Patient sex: M
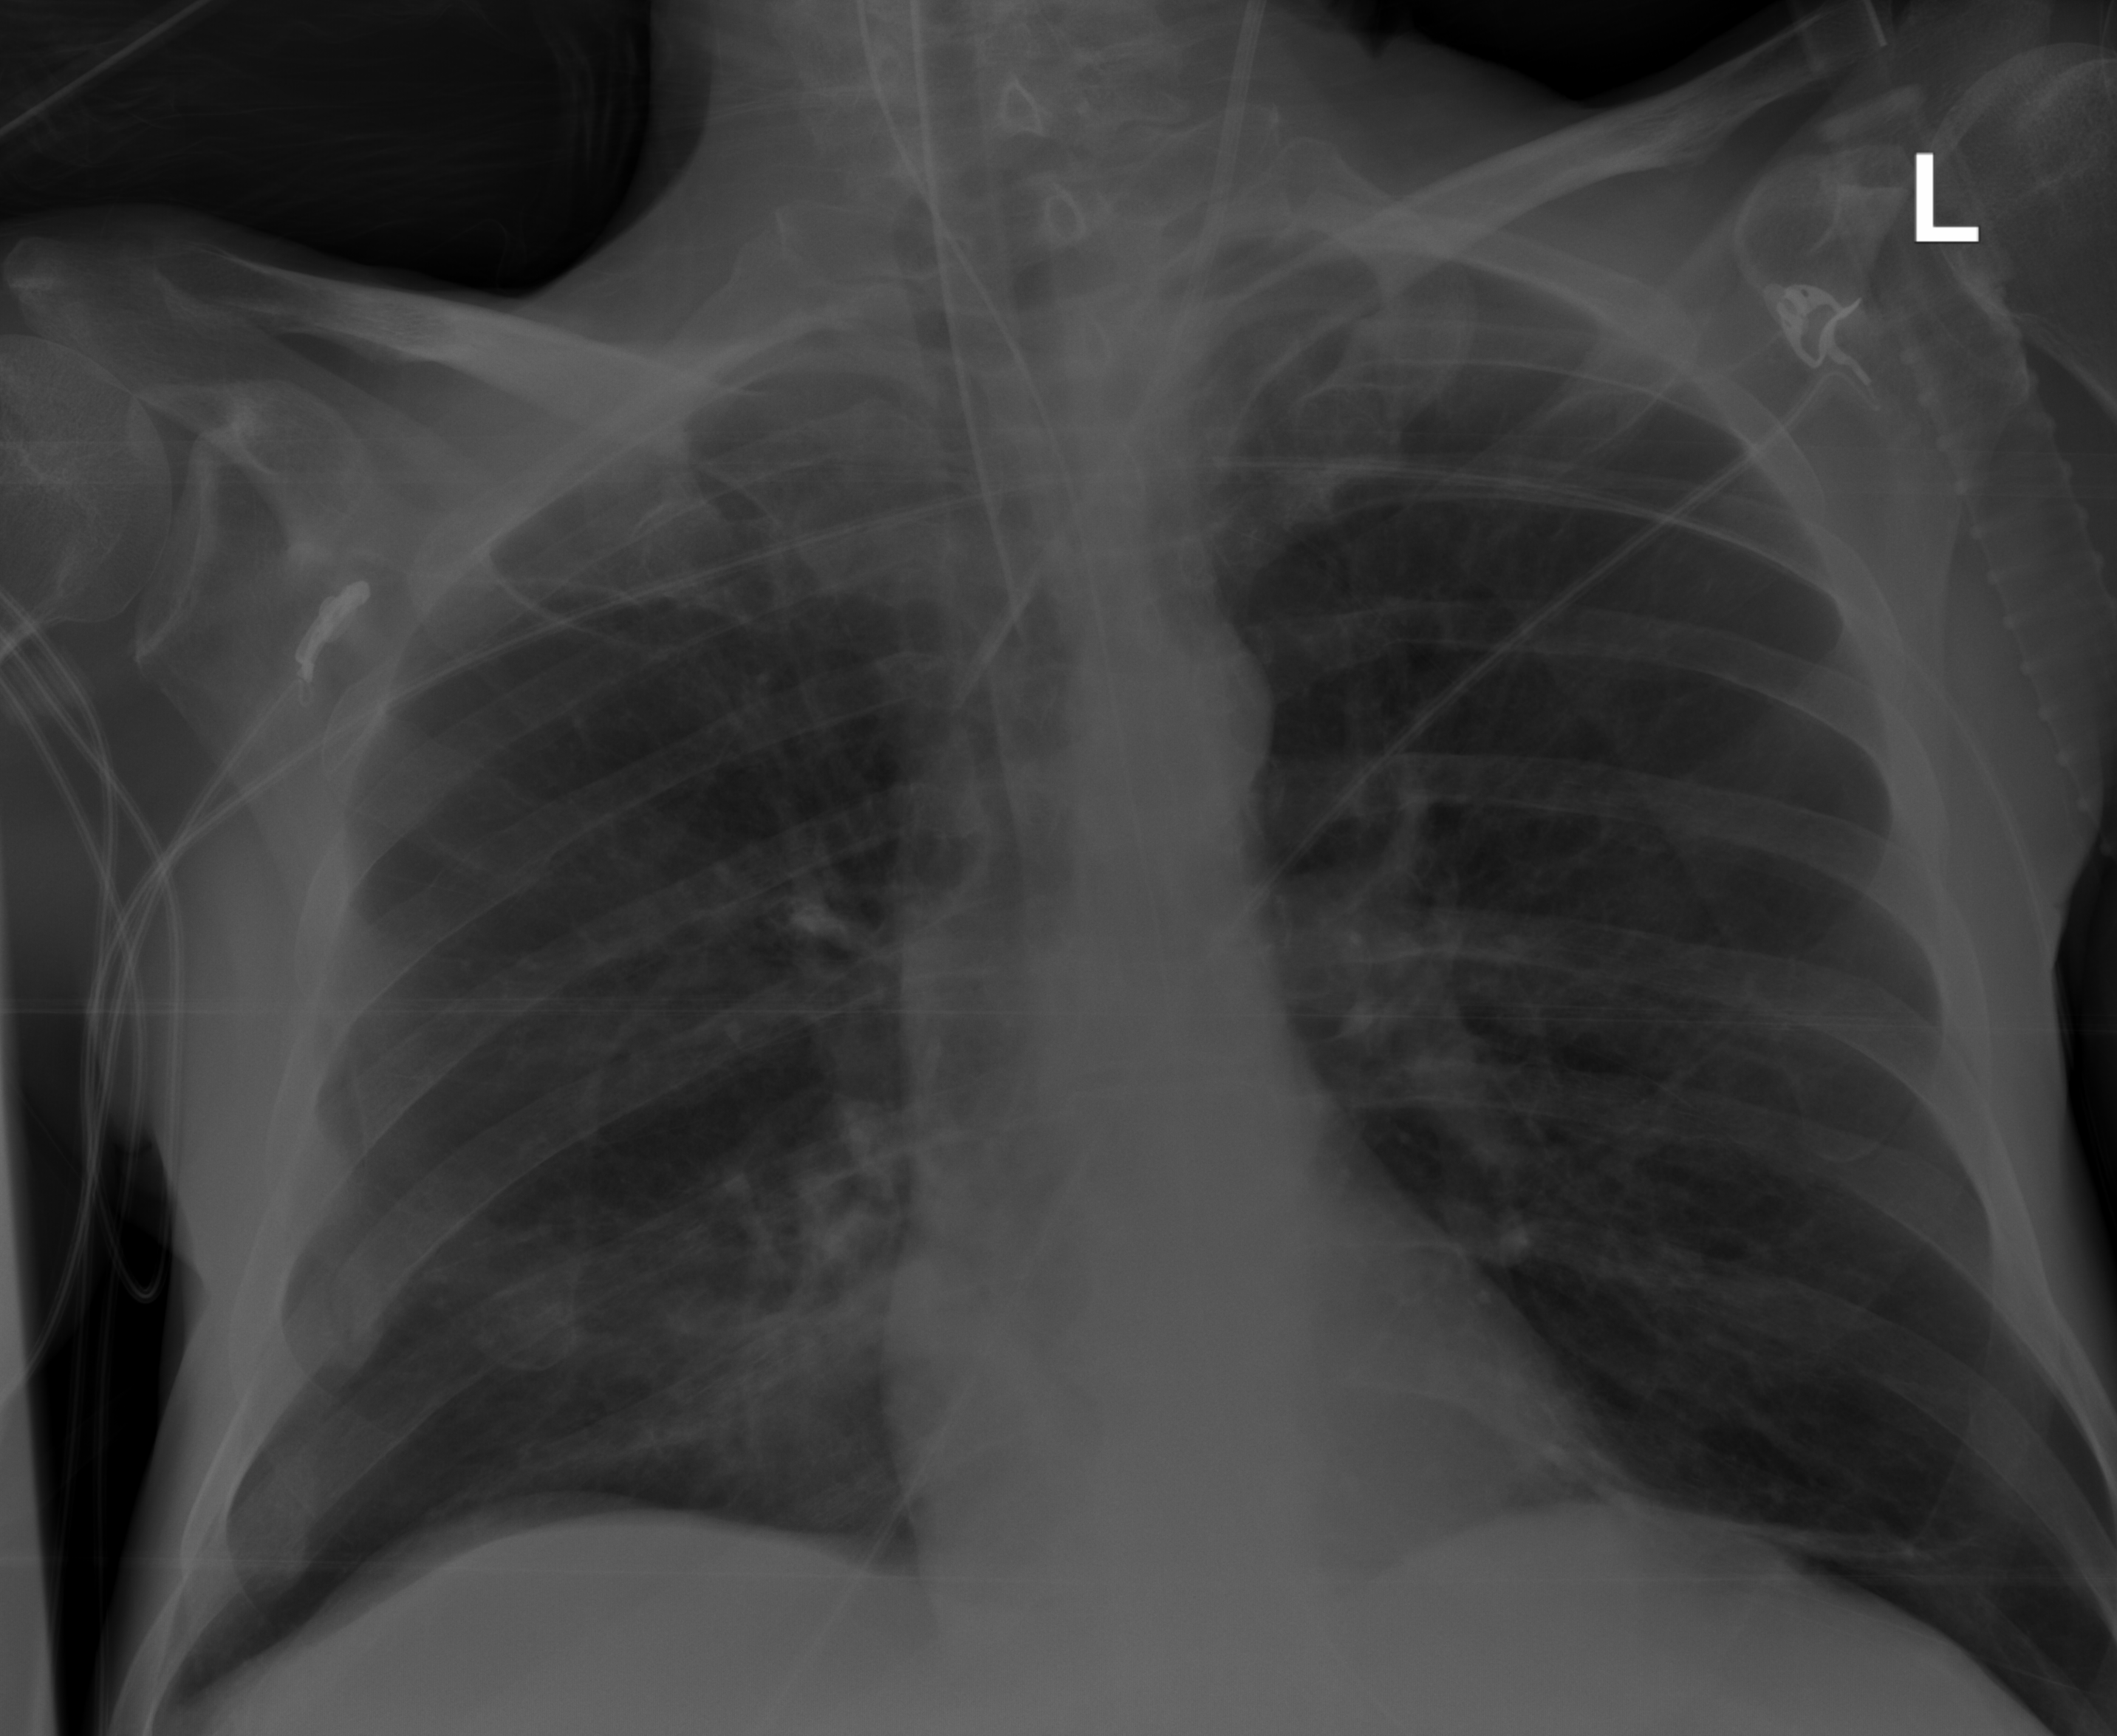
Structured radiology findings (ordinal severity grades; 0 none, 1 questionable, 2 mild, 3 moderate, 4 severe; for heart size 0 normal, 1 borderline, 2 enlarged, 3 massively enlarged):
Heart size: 0
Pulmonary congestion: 0
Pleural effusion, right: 0
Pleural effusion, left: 0
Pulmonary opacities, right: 0
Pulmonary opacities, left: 0
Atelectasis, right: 2
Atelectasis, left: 2